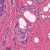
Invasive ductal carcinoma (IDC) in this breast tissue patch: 0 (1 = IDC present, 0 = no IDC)